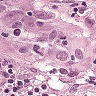
Metastatic tissue present: yes